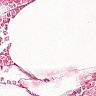
Metastatic tissue present: no